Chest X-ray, PA view. Patient: 37 years old, sex M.
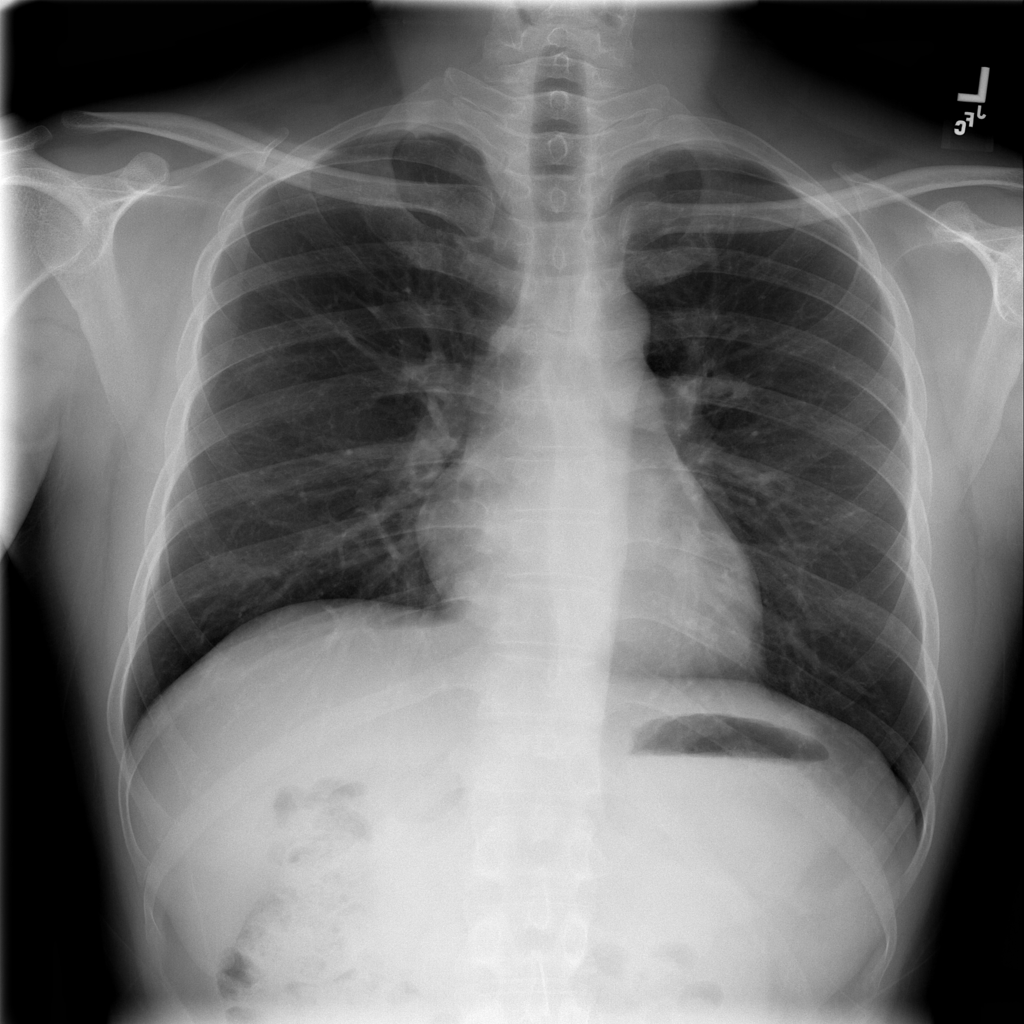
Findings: Fibrosis